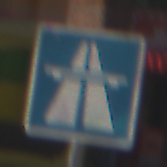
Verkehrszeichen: Autobahn
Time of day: MorningAfternoon
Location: Outdoor (Special)
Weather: PartlyCloudy
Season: NotSpecified
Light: Natural